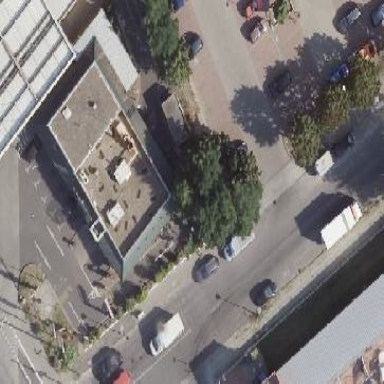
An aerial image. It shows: Retail building that houses fast food restaurant.